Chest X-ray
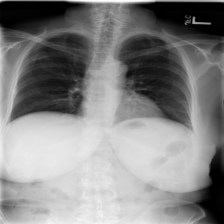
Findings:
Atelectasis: negative
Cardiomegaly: negative
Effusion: negative
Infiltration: negative
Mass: negative
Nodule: negative
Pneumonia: negative
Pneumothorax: negative
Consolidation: negative
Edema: negative
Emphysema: negative
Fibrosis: negative
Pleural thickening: negative
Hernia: negative